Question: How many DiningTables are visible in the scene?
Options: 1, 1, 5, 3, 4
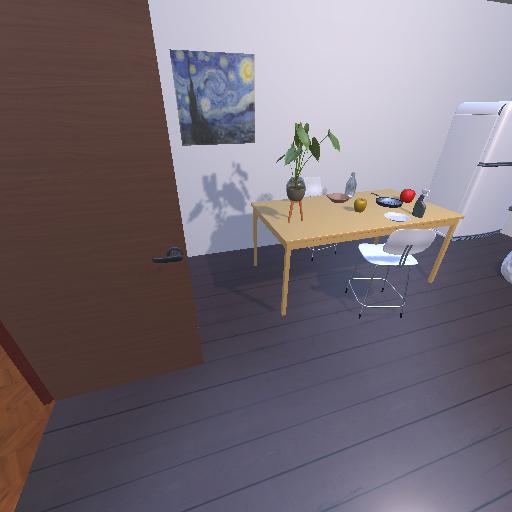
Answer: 1